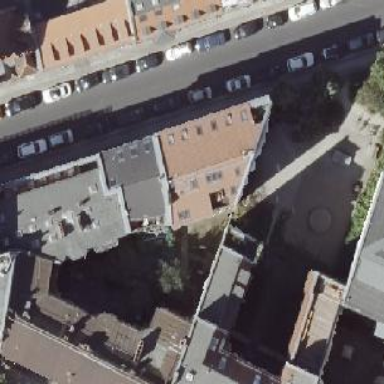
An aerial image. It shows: Residential building.